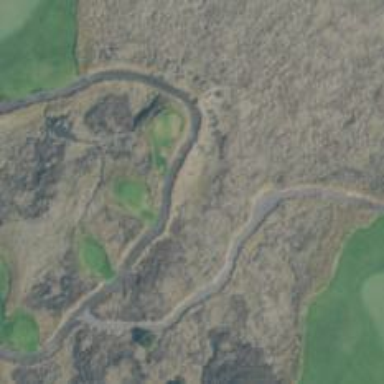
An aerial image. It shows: Path for both road and golf.